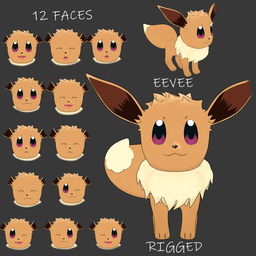
Label: animals